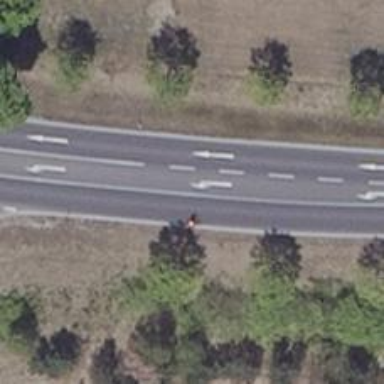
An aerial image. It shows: Asphalt road classified as tertiary.